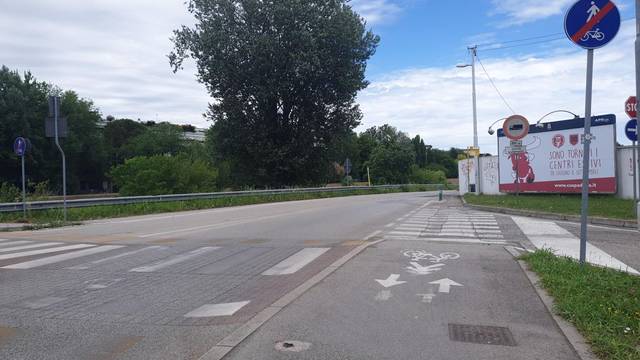
Region: Italy
Coordinates: 45.405, 11.901